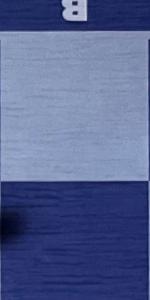
Label: Empty